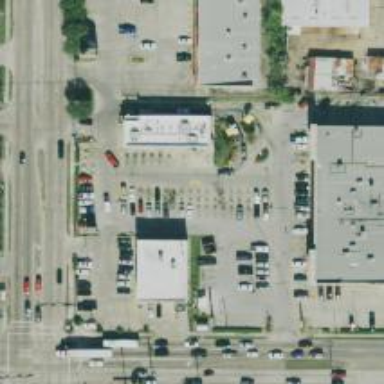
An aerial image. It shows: Parking space.